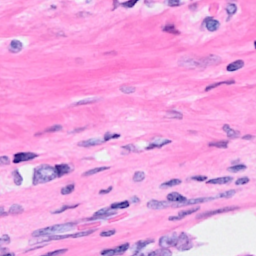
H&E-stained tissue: Breast